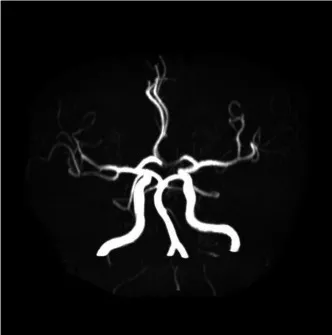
Brain magnetic resonance imaging. Magnetic resonance angiography of cranial.
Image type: radiology (mri)